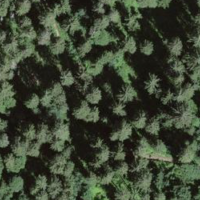
EUNIS habitat code: 43
Species observed at this site:
Saxifraga rotundifolia